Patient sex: F
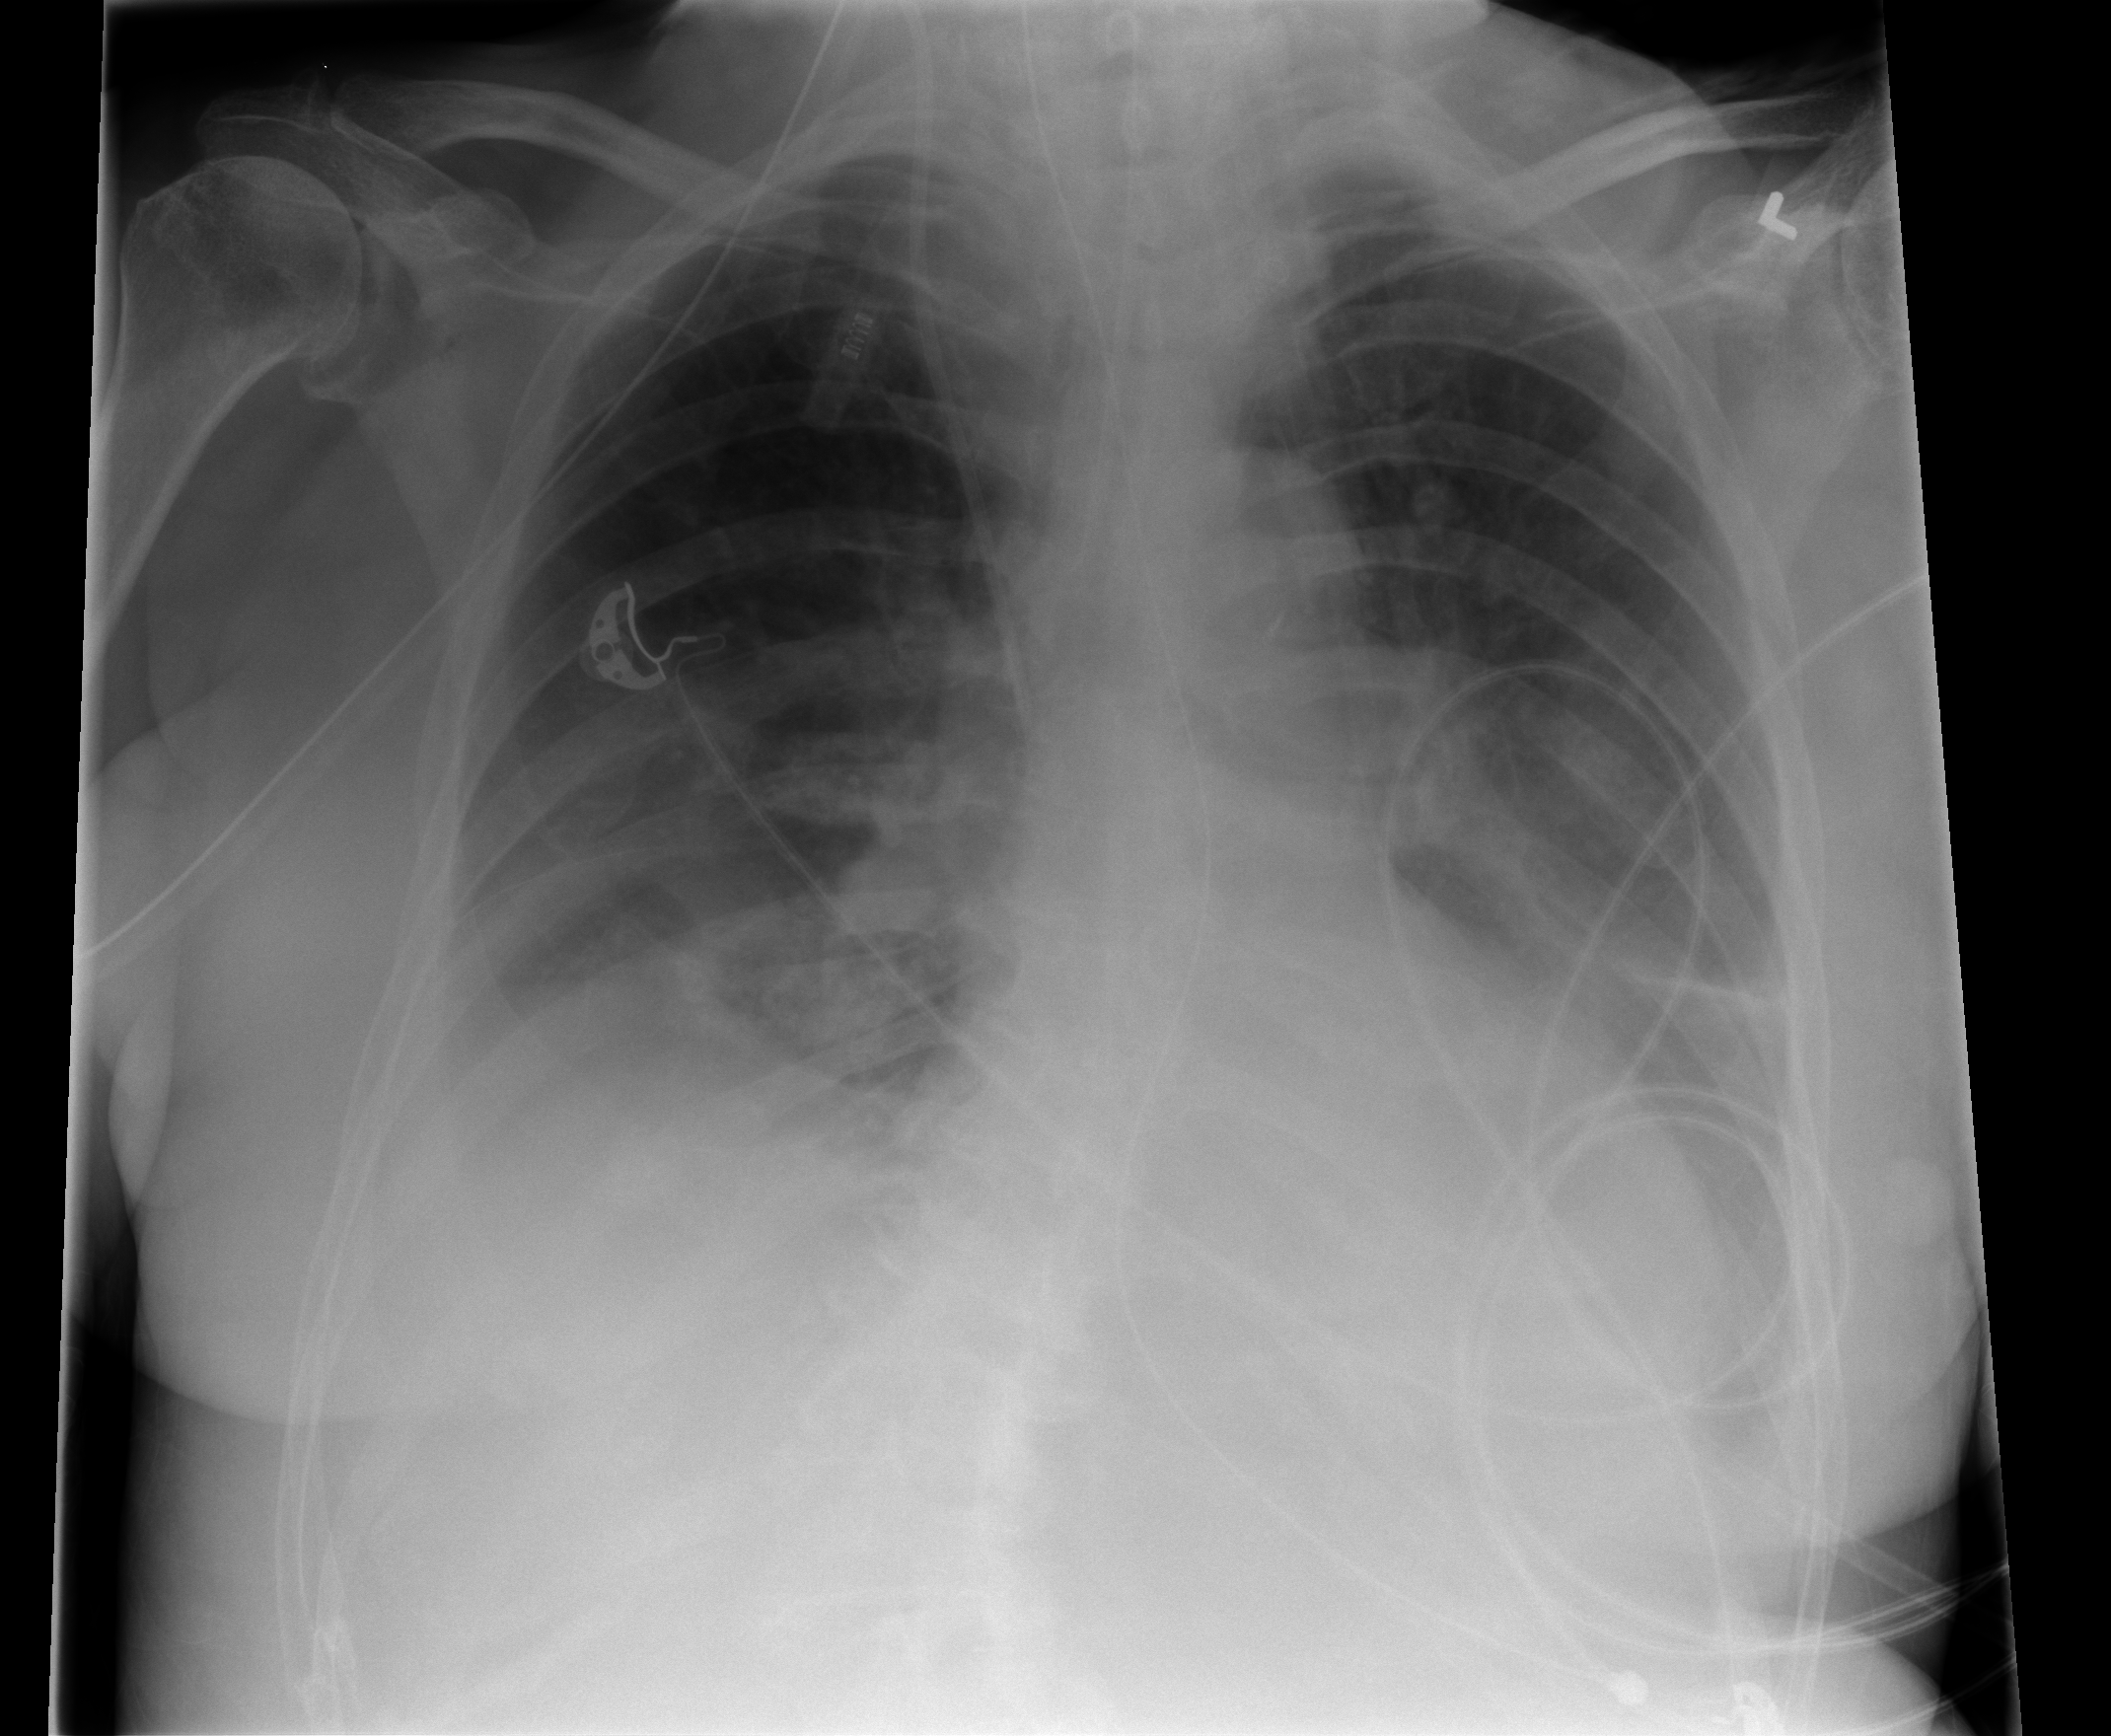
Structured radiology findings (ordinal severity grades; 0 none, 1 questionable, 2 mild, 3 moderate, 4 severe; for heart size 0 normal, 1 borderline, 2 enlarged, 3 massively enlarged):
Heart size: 0
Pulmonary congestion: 2
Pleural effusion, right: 2
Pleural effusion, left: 2
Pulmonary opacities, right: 2
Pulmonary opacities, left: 0
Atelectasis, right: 2
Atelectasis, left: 2